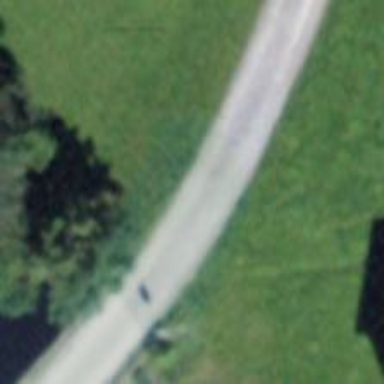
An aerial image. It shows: Service road with fine gravel surface.